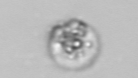
Label: Amoeba